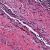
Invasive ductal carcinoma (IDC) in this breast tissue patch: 0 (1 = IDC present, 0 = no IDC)